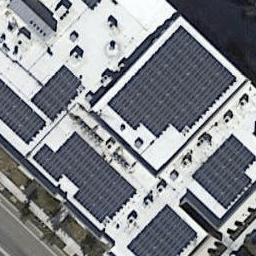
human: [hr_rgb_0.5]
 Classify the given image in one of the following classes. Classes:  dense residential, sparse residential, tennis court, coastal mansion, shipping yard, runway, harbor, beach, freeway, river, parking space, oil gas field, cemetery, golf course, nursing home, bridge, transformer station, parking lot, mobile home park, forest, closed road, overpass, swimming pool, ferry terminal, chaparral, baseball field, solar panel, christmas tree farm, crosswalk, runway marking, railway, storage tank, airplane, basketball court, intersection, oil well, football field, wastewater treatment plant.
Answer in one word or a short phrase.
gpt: solar panel